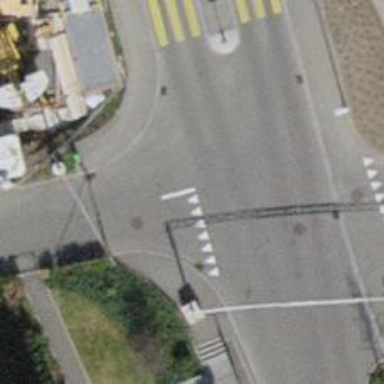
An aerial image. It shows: Road with "give way" sign.